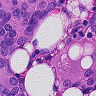
Metastatic tissue present: yes